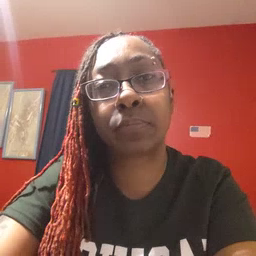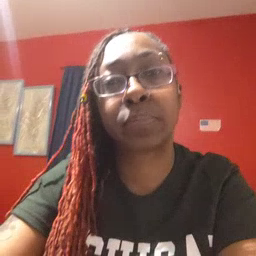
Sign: stuck